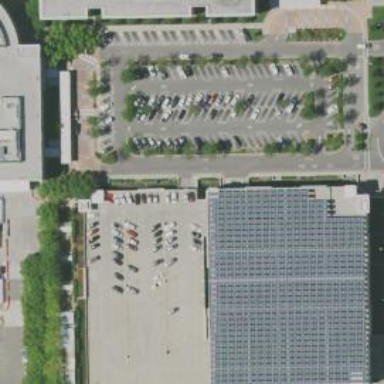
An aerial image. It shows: Multi-storey parking lot with asphalt surface.